Aerial crown-view tile of a tropical tree (Barro Colorado Island, Panama), acquired 20250217:
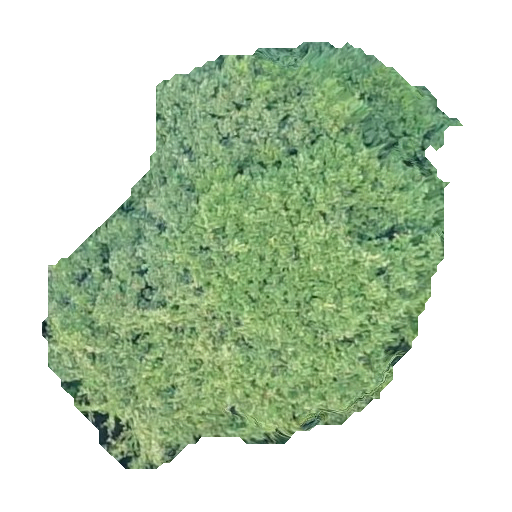
Species: Prioria copaifera
GBIF accepted scientific name: Prioria copaifera
Crown area: 179.582 m²